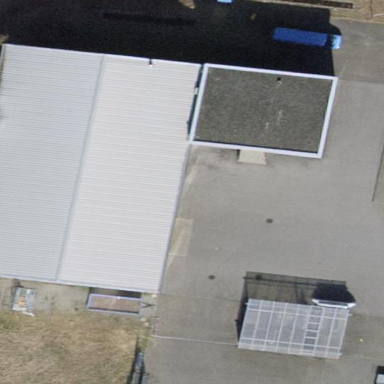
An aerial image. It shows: Industrial building.